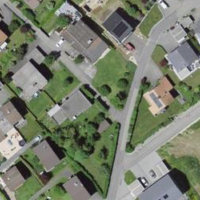
EUNIS habitat code: 55
Species observed at this site:
Veronica arvensis
Clinopodium vulgare
Galeopsis tetrahit
Prunella vulgaris